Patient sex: M
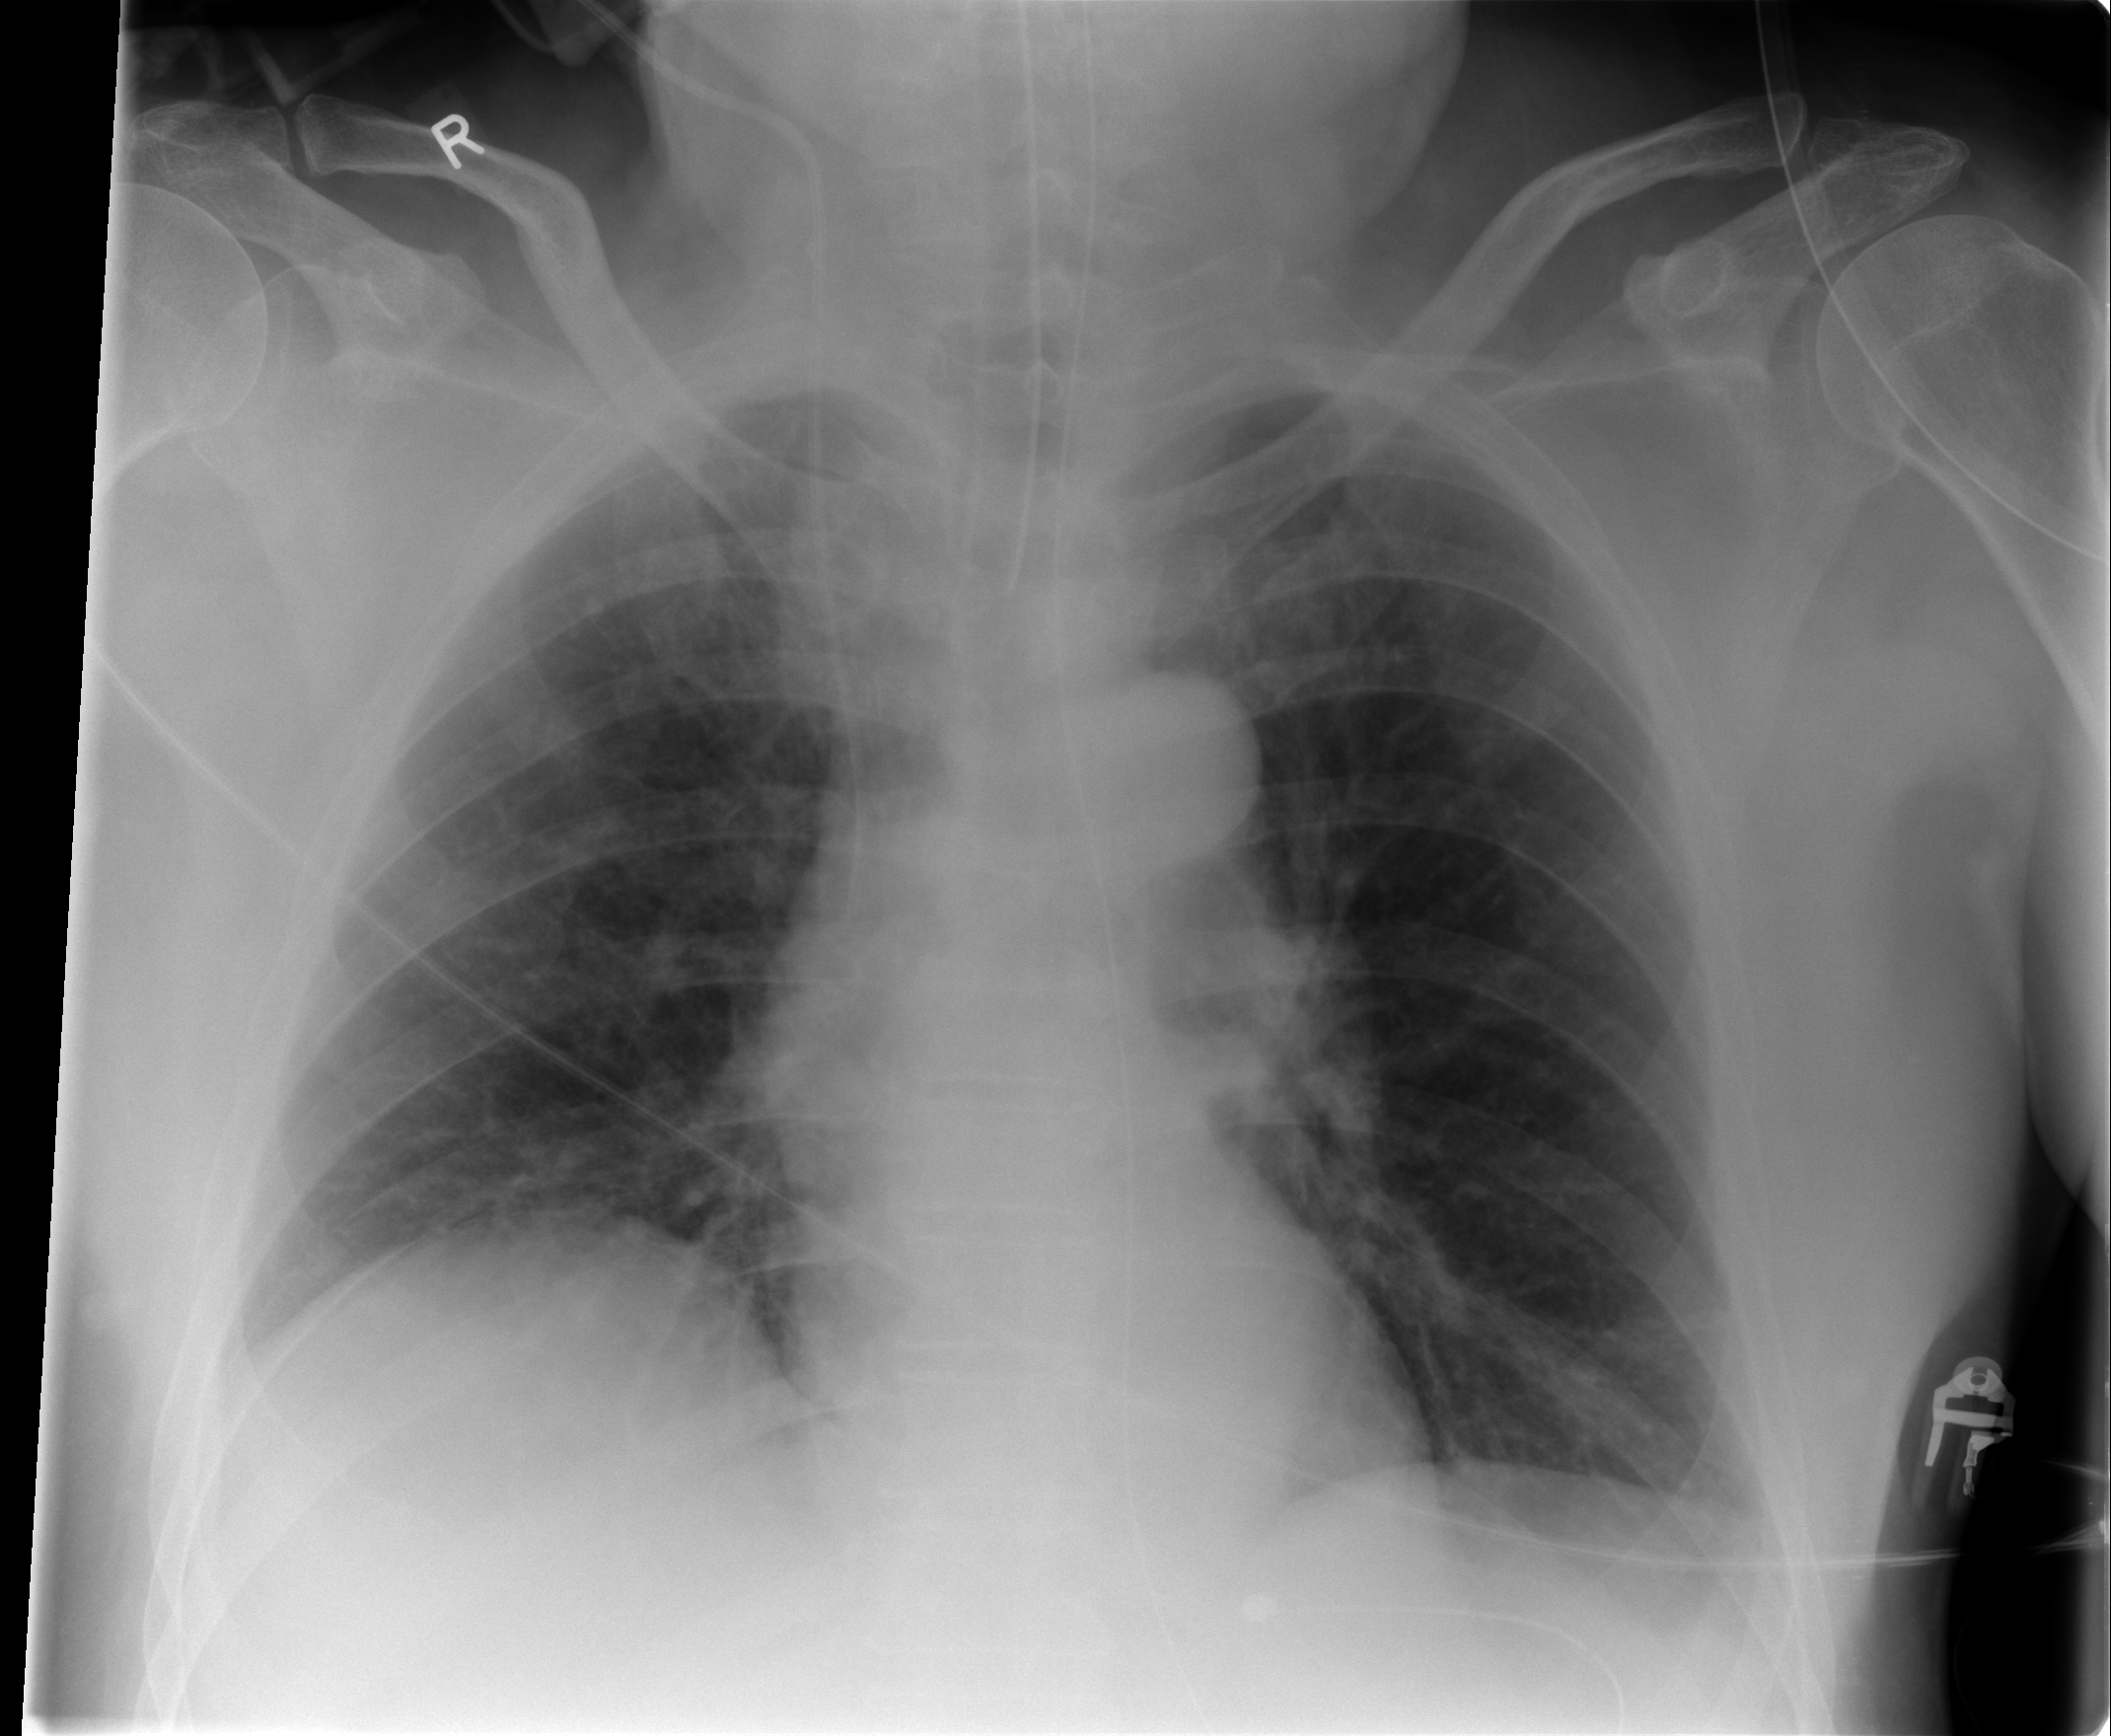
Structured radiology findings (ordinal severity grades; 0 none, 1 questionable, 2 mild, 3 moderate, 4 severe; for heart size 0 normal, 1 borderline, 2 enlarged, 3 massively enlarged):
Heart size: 0
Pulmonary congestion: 0
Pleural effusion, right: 0
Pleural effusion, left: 0
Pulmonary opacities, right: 0
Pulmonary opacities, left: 0
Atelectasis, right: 2
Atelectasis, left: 0